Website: walmart
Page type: payment
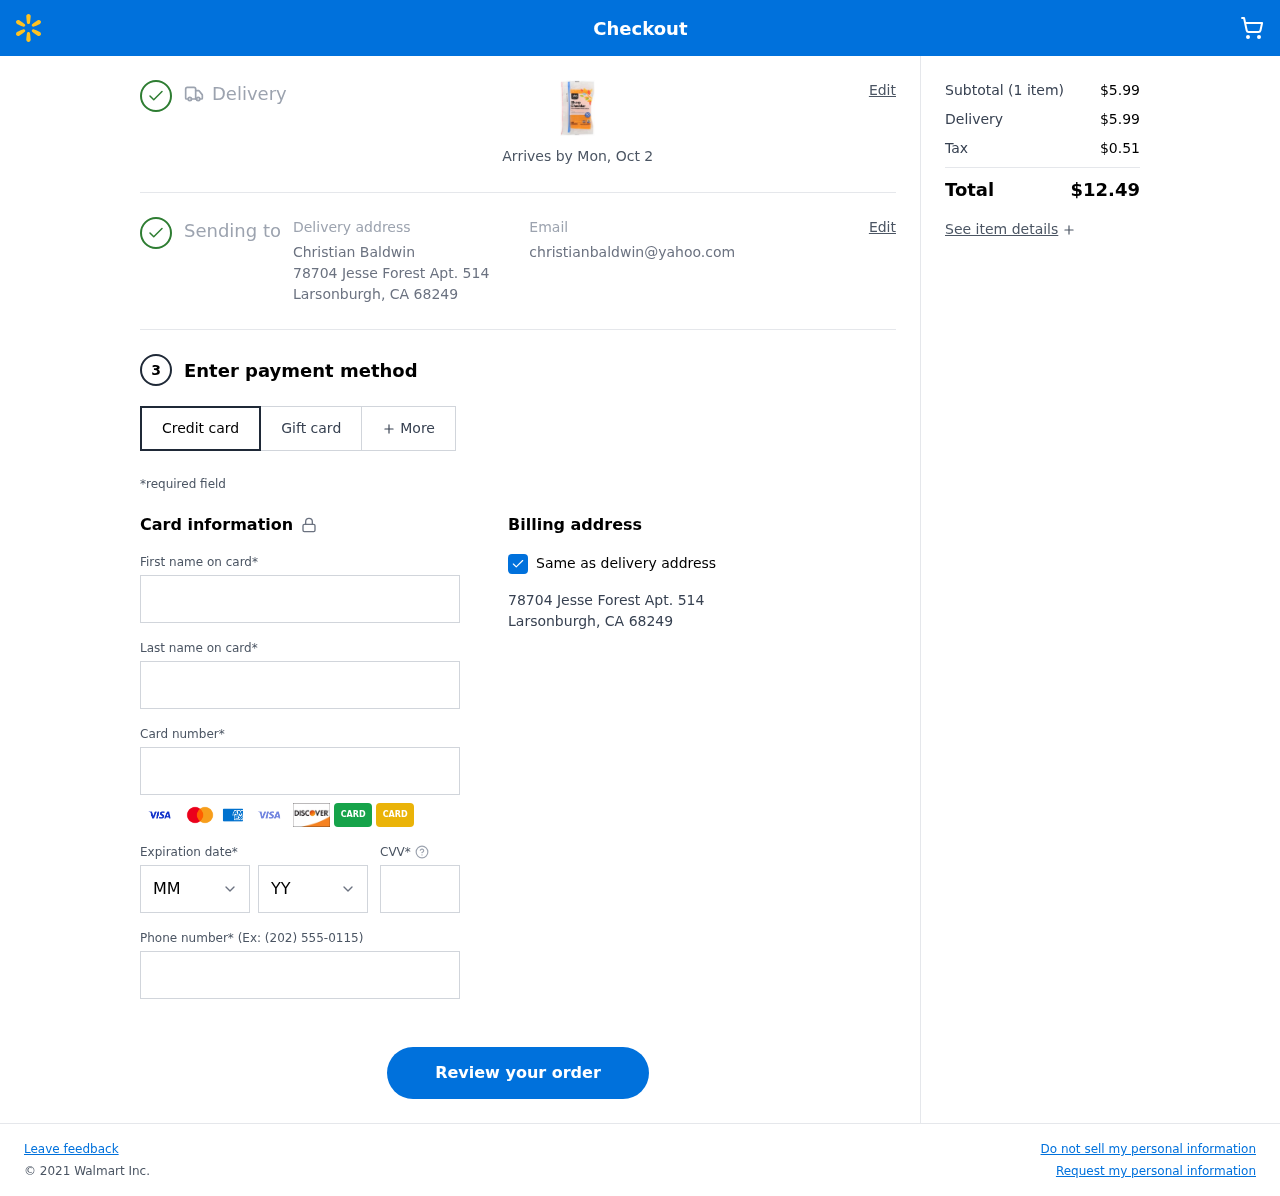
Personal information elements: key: PII_CARD_CVV
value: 017
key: PII_CARD_EXPIRY_MONTH
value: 10
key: PII_CARD_EXPIRY_YEAR
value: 30
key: PII_CARD_NUMBER
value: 2275 2143 8581 6526
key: PII_CITY
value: Larsonburgh
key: PII_EMAIL
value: christianbaldwin@yahoo.com
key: PII_FIRSTNAME
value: Christian
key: PII_FULLNAME
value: Christian Baldwin
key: PII_LASTNAME
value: Baldwin
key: PII_PHONE
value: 7453727499
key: PII_POSTCODE
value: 68249
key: PII_STATE_ABBR
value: CA
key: PII_STREET
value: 78704 Jesse Forest Apt. 514
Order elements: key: ORDER_DELIVERY_DATE
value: Arrives by Mon, Oct 2
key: ORDER_NUM_ITEMS
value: (1 item)
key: ORDER_SUBTOTAL
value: $5.99
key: ORDER_SHIPPING_COST
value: $5.99
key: ORDER_TAX
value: $0.51
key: ORDER_TOTAL
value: $12.49